Field crop: tomato
Growth stage: 1
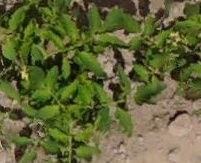
Species: tomato